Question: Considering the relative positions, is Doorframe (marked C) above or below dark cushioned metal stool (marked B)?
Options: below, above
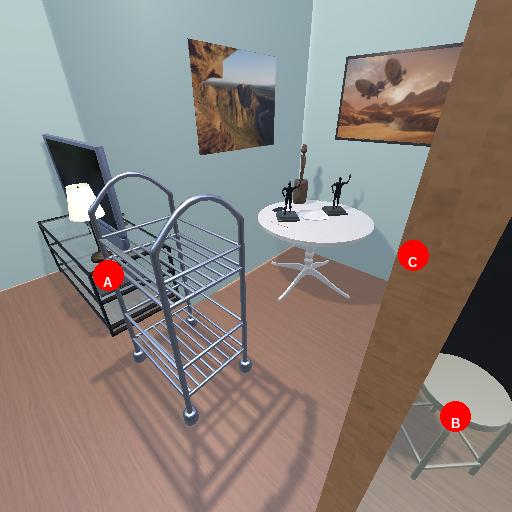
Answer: below